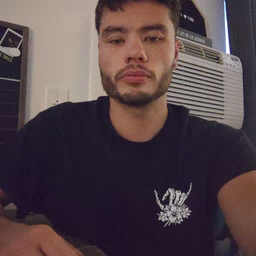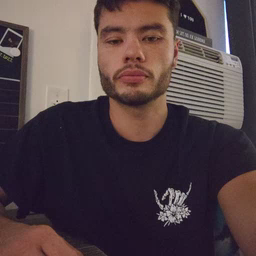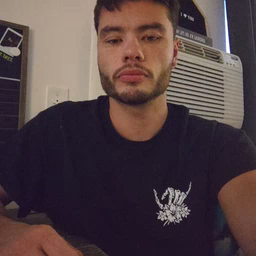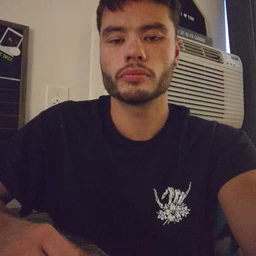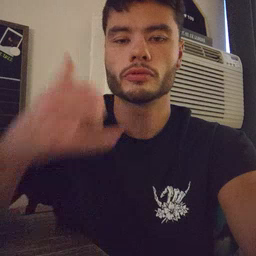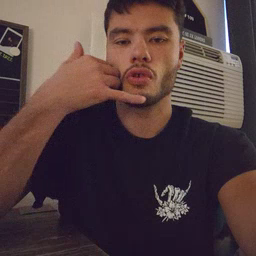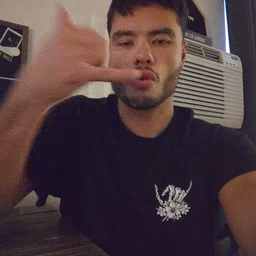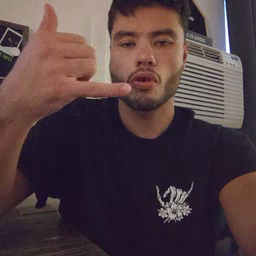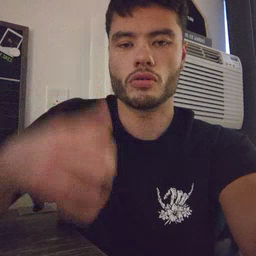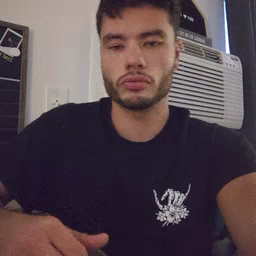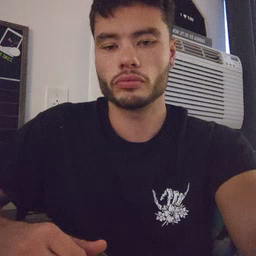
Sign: callonphone